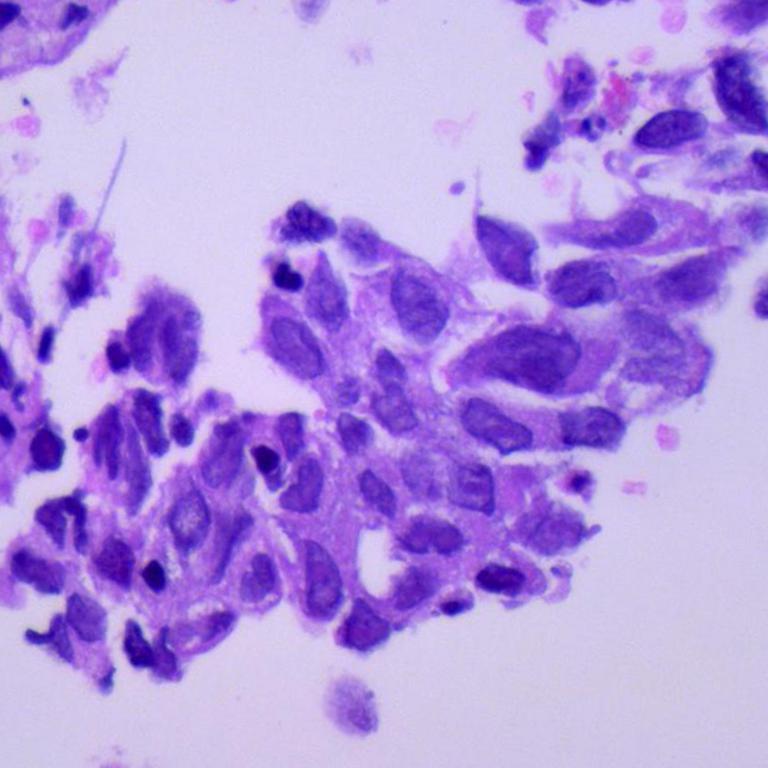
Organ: lung
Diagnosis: adenocarcinomas